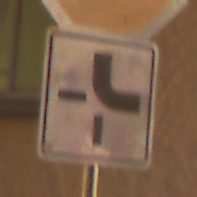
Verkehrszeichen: VerlaufVorfahrtsstrasse4
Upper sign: Stop
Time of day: Night
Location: Outdoor (Urban)
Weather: Clear
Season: NotSpecified
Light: Artificial